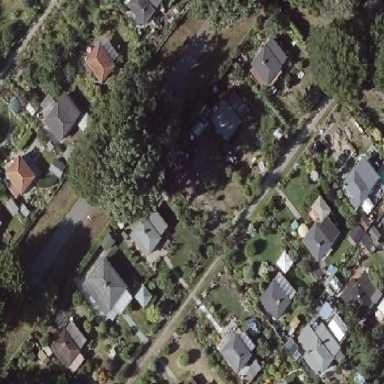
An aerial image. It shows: Plot within allotments.